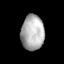
Tissue: skin
Cell type: Epithelial cells
Senescence score: 0.8773
Nuclear area (px): 797
Mean DAPI intensity: 174.88